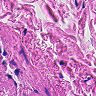
Metastatic tissue present: no